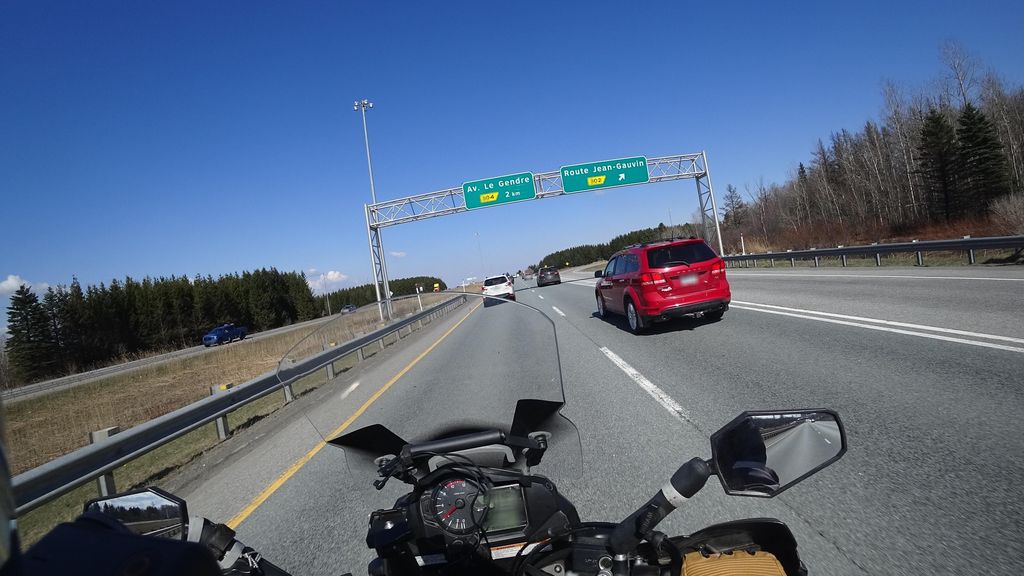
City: quebec_city